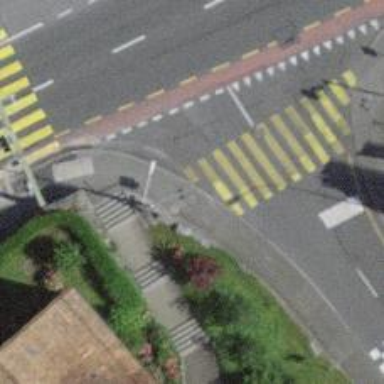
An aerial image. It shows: Kerb barrier.